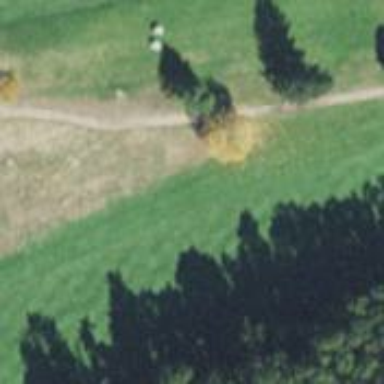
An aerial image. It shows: Golf hole.